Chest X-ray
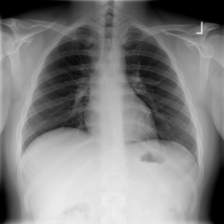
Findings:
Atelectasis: negative
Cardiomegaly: negative
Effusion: negative
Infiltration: negative
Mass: negative
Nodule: negative
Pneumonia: negative
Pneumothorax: negative
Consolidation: negative
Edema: negative
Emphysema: negative
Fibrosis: negative
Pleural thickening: negative
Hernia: negative